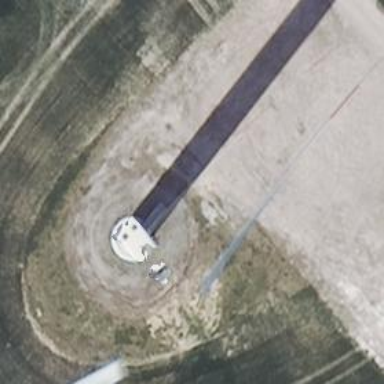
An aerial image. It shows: Wind generator powered by Vestas horizontal axis wind turbine.